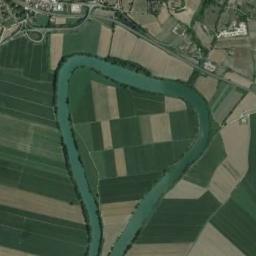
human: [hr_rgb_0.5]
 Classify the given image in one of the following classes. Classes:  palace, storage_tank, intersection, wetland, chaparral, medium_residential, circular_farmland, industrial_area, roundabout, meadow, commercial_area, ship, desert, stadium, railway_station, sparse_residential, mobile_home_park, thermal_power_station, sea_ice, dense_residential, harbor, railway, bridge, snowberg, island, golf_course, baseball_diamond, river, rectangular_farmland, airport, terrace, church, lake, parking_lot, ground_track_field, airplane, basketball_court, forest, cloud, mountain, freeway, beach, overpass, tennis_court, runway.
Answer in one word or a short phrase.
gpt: river